Question: Here I am trying to able to plot the graph with the below two lines of code.
'''
ggplot(Melvyl,aes(x=Type.of.Customer)) +
geom_histogram(stat="count")
'''

But I want data labels or the count on each of the category, trying the below code but its not working. can you please help me out!
Thank you
'''
ggplot(Melvyl,aes(x=Type.of.Customer)) +
geom_histogram(stat="count")+ stat_bin(binwidth=1, geom="text", aes(label=..count..), vjust=-1.5)
'''
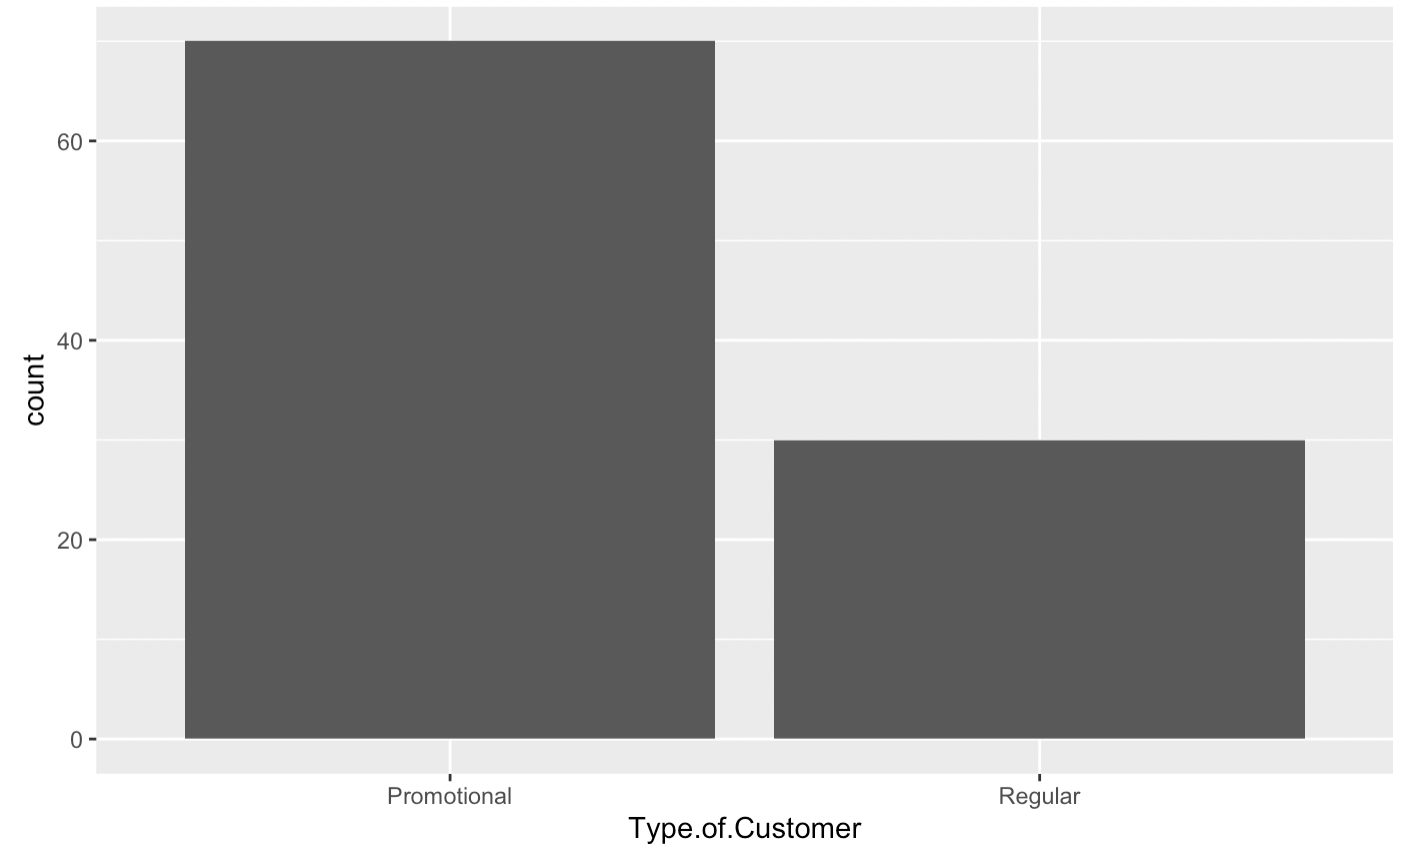
Answer: Instead of using 'geom_histogram' you could go on with 'geom_bar'. To add your labels use 'geom_text' with 'stat="count"'.
Using 'mtcars' as example data:
'''
library(ggplot2)
ggplot(mtcars, aes(x=cyl)) +
geom_bar() +
geom_text(aes(label=..count..), stat = "count", vjust=-1.5)
'''